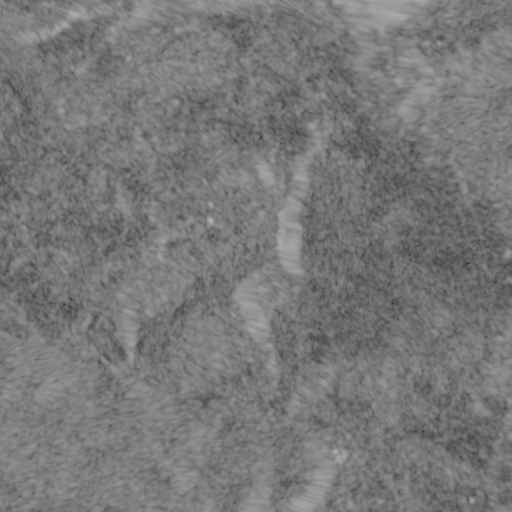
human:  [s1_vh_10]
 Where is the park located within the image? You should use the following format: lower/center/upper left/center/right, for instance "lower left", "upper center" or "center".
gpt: The park is located in the lower right of the image.
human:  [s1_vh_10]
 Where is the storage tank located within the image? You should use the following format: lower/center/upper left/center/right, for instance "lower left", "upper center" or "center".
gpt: The storage tank is located in the lower right of the image.
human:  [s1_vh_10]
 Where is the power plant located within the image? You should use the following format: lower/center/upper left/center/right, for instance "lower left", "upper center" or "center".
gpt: There is no power plant in the image.

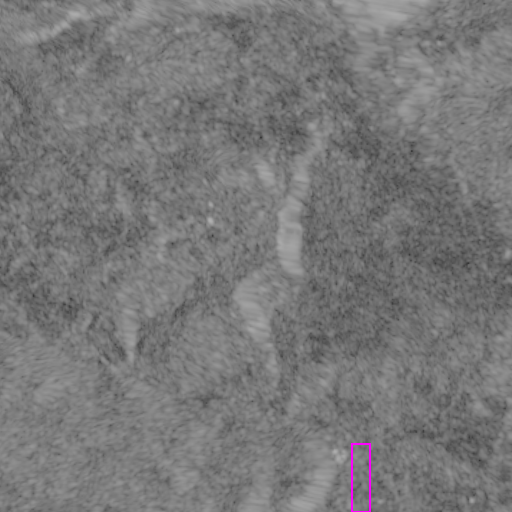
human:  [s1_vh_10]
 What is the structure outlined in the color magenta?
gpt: The structure outlined in magenta is a park.
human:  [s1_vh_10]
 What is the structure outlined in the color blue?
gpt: There is no blue outline.